Question: I am having some difficulty with my HTML email template. I am new to this HTML world and it's my first email template. The fact that I cannot use '<div>' tags is really giving headache to me.
I think it would be better if you look at the screenshot. I explained there nicely what I want. Here is an image:

'''
<!DOCTYPE html PUBLIC "-//W3C//DTD XHTML 1.0 Transitional//EN" "http://www.w3.org/TR/xhtml1/DTD/xhtml1-transitional.dtd">
<html xmlns="http://www.w3.org/1999/xhtml">
<head>
<meta http-equiv="Content-Type" content="text/html; charset=utf-8" />
<title>Fashion Newsletter</title>
<style type="text/css" >
body {
font: Georgia, "Times New Roman", Times, serif;
}
</style>
</head>
<body>
<!--For Three Columns-->
<table align="center" width="600" cellpadding="0" cellspacing="0" bgcolor="#000" >
<tr>
<td width="180">
<a href="#link">
<img src="images/180.gif" />
</a>
</td>
<td width="180">
<a href="#link">
<img src="images/180.gif" />
</a>
</td>
<td width="180"><p class="three">
<a href="#link">
<img src="images/180.gif" />
</a>
</p></td>
</tr>
</table>
</body>
</html>
'''
I deleted the code for "Single Column" table because for single columns code is working fine. I also intentionally added 'bgcolor="#000"' so that I can have a look what is happening.
Summary:
1. If you looked at the screenshot, I basically want to decrease the space between the two <td> tags i.e. two columns.
2. I want to remove the space that is generated at the end of the table (extreme right, black colored)
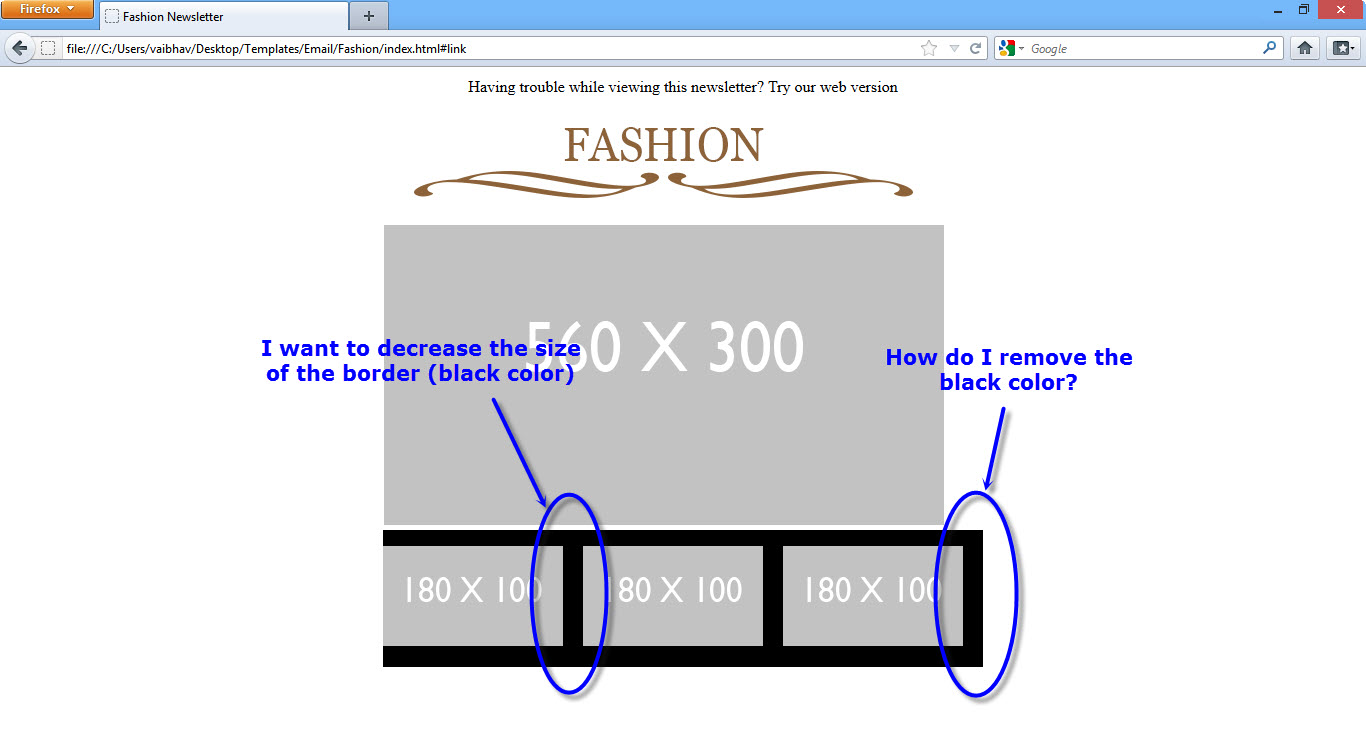
Answer: '''
table width="600" border="1" align="center" cellpadding="0" cellspacing="0" bgcolor="#000" class="box" >
<tr>
<td width="180">
<a href="#link">
<img src="images/180.gif" /> </a> </td>
<td width="180">
<a href="#link">
<img src="images/180.gif" /> </a> </td>
<td width="180"><p class="three">
<a href="#link">
<img src="images/180.gif" /> </a>
</p></td>
</tr>
</table>
'''
added a css style which you can play around with and get the look you want:
'''
.box {
background-color: #FFFFFF;
margin: 2px;
padding: 2px;
width: 600px;
border-top-width: 2px;
border-right-width: 1px;
border-bottom-width: 2px;
border-left-width: 1px;
border-top-style: solid;
border-right-style: solid;
border-bottom-style: solid;
border-left-style: solid;
border-top-color: #000066;
border-right-color: #990000;
border-bottom-color: #00FF33;
border-left-color: #FF0000;
}
'''